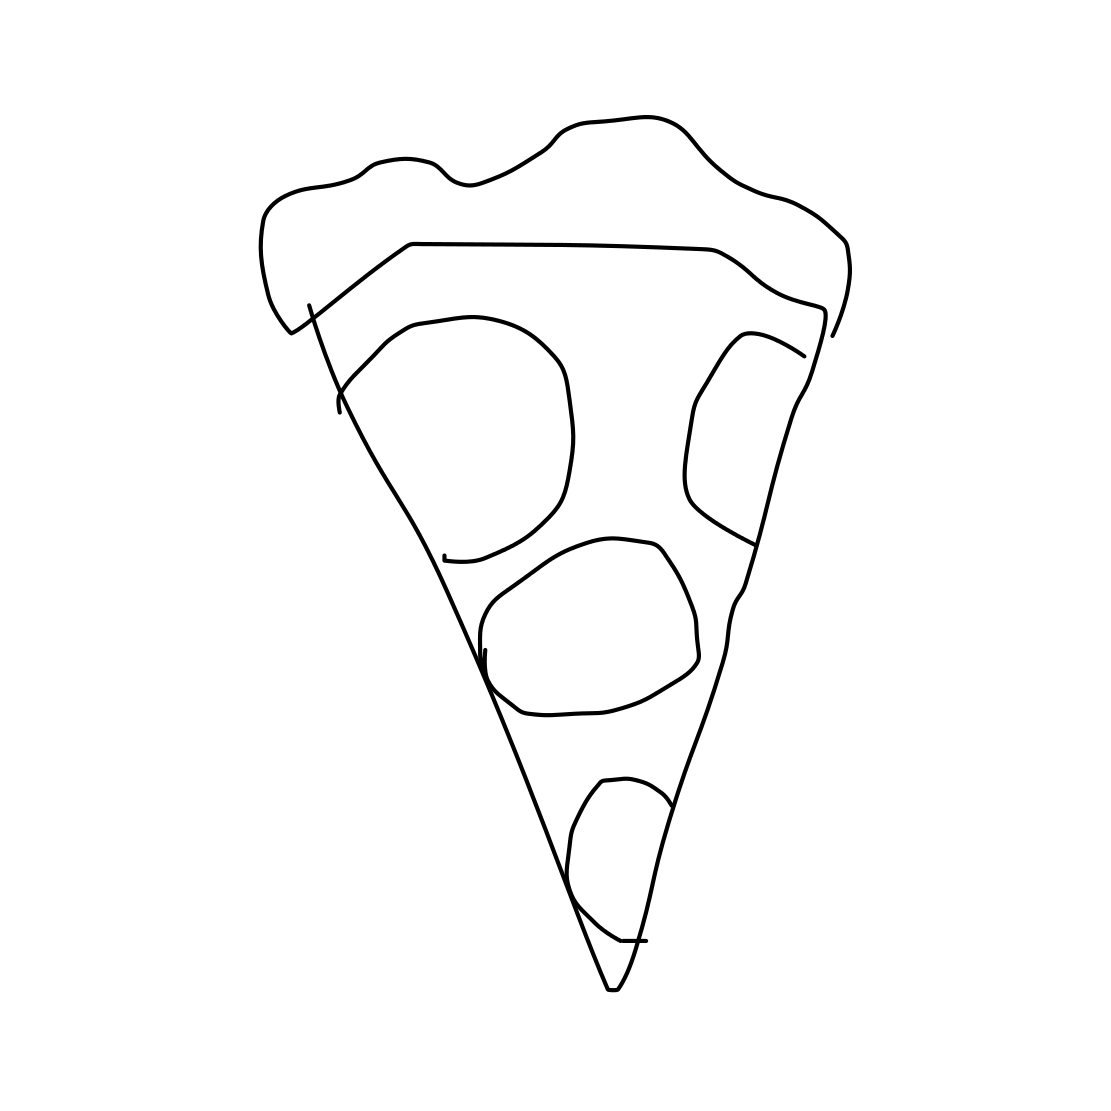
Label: pizza